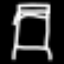
Label: bed